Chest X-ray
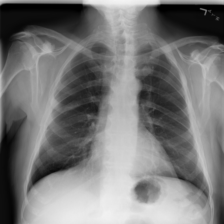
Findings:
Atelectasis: negative
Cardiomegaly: negative
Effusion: negative
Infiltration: negative
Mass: negative
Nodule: negative
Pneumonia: negative
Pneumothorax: negative
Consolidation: negative
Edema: negative
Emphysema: negative
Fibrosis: negative
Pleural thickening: negative
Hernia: negative